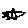
Label: star